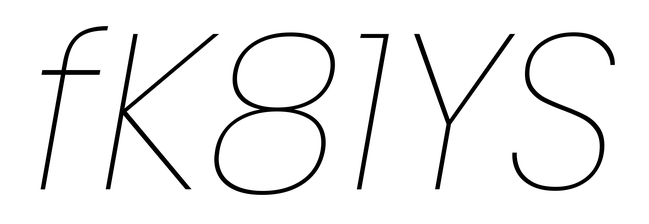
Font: Poppins-ThinItalic